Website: apple
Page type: billing-address
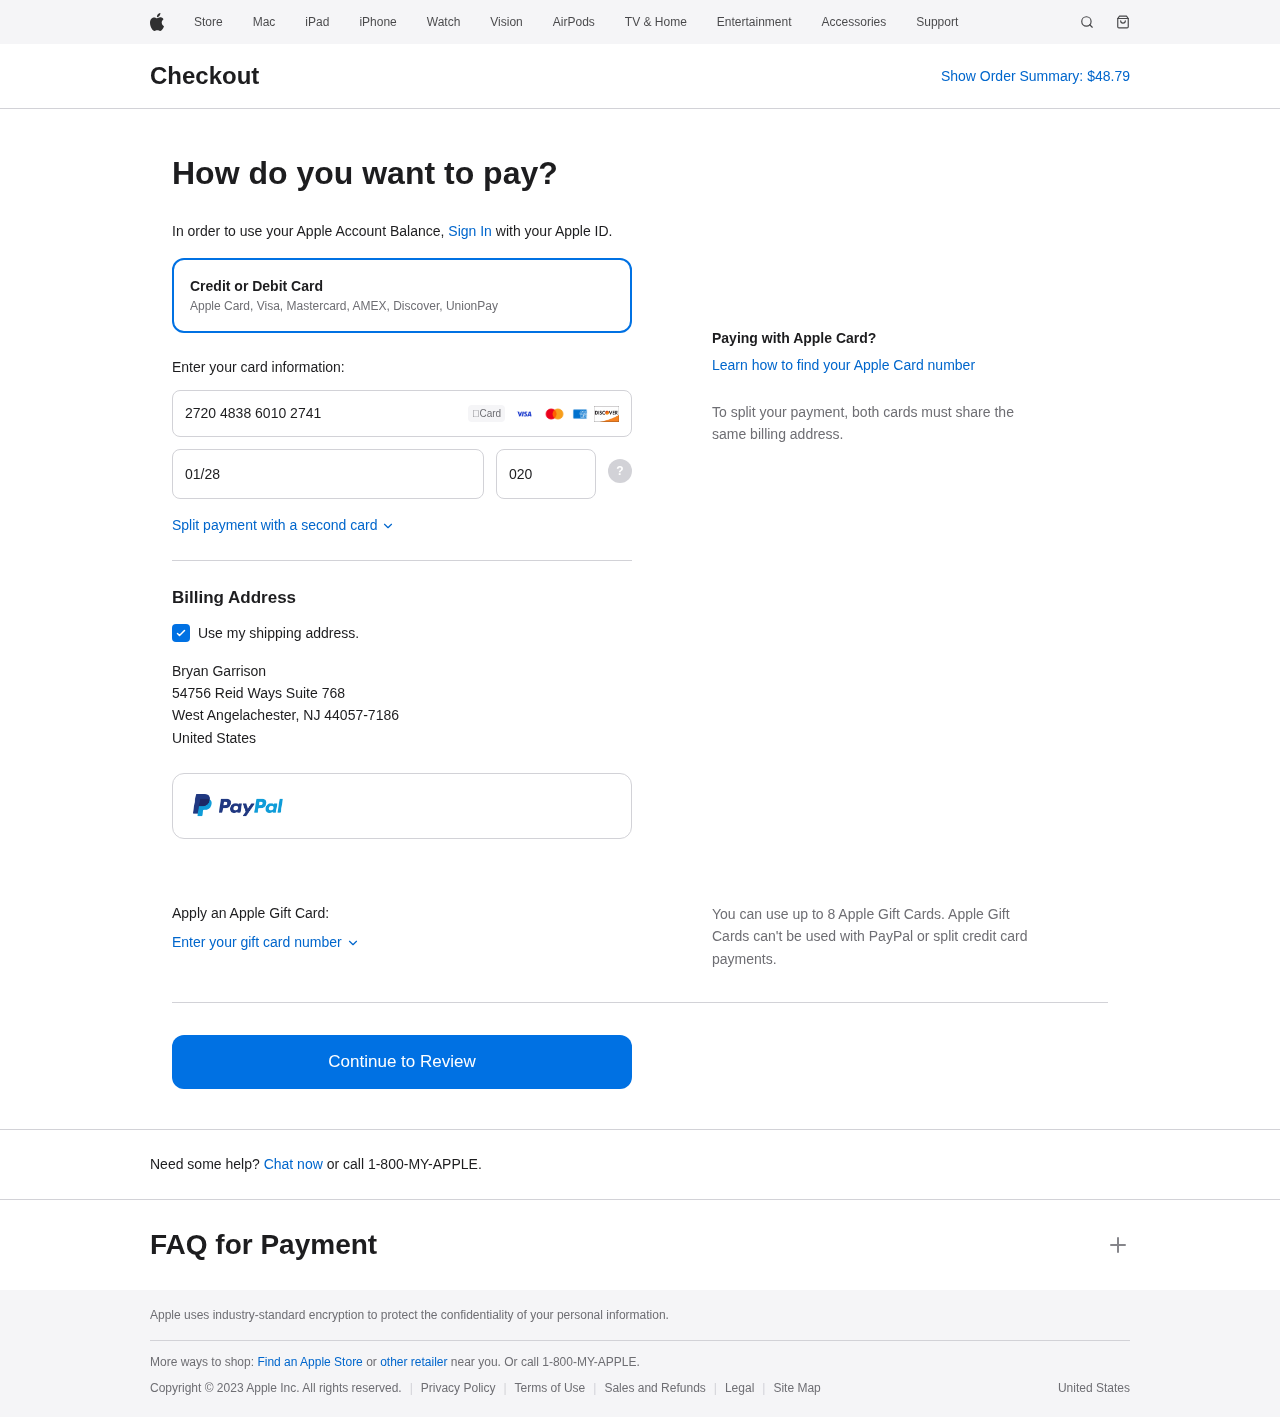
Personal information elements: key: PII_CARD_CVV
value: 020
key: PII_CARD_EXPIRY
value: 01/28
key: PII_CARD_NUMBER
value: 2720 4838 6010 2741
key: PII_CITY
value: West Angelachester
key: PII_COUNTRY
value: United States
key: PII_FULLNAME
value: Bryan Garrison
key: PII_POSTCODE_FULL
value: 44057-7186
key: PII_STATE_ABBR
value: NJ
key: PII_STREET
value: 54756 Reid Ways Suite 768
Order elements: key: ORDER_TOTAL
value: $48.79